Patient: sex M, age 76
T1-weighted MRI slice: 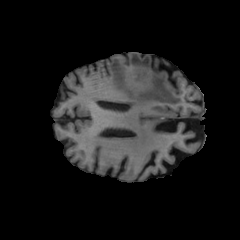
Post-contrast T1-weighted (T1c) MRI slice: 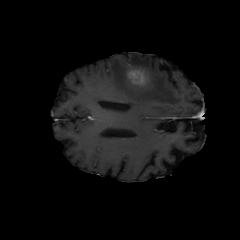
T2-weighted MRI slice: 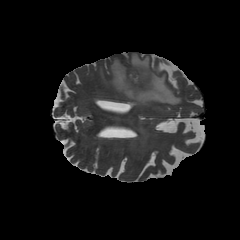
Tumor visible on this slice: yes
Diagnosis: Glioblastoma, IDH-wildtype
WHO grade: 4